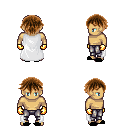
a pixel art fantasy rpg character, male body template, human, tanned skin, white cape, metal pants, brown short bangs hairstyle, gold gloves, black slippers, four views (front, back, left, right), 2x2 character sprite sheet, small pixel art, hard edges, no anti-aliasing